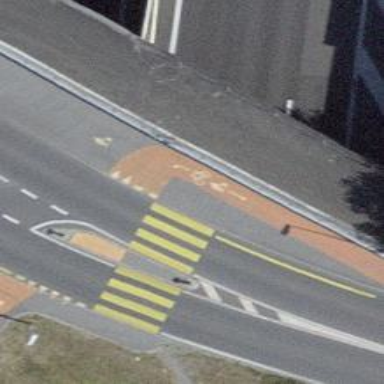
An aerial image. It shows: Kerb barrier.